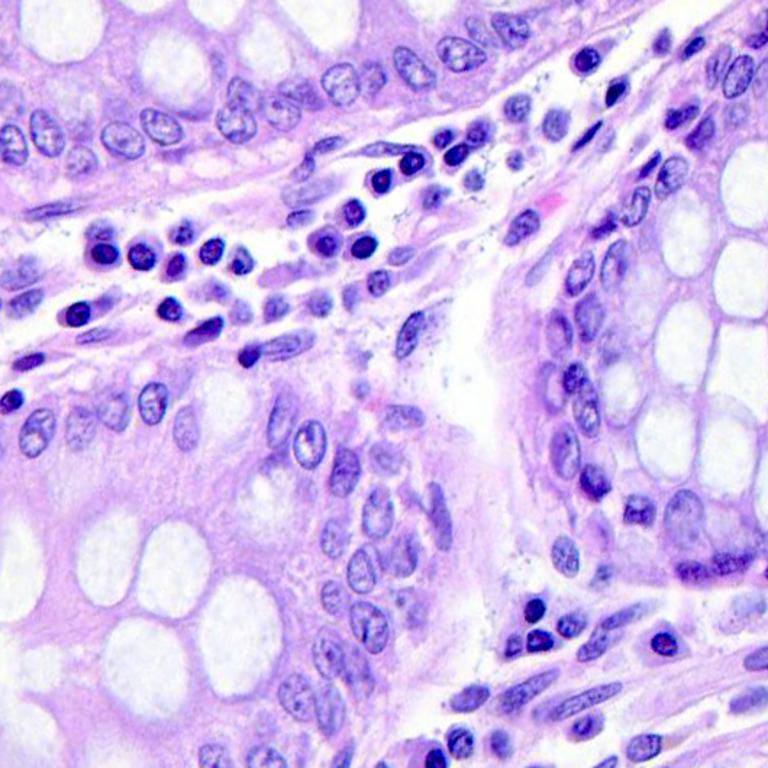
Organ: colon
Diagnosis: benign